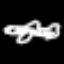
Label: airplane